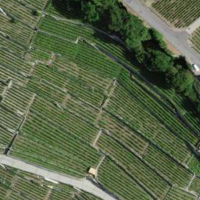
EUNIS habitat code: 24
Species observed at this site:
Euonymus europaeus